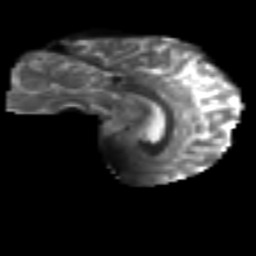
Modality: T2w
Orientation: sagittal
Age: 47
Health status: ill
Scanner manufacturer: philips
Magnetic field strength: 3 T
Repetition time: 9 s
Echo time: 0.127 s